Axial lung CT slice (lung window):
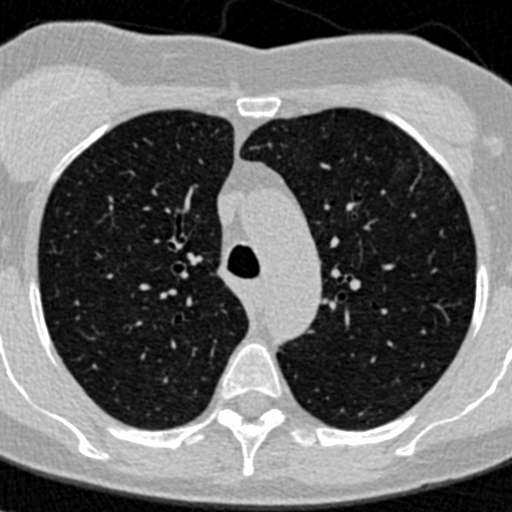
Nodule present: no